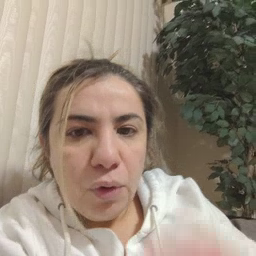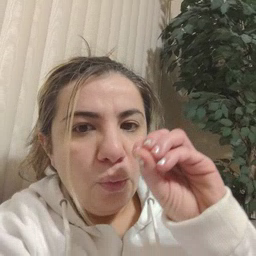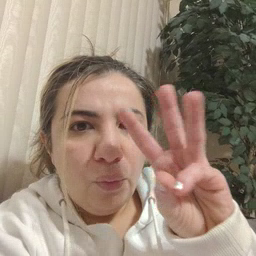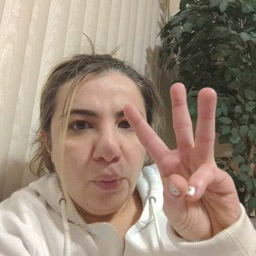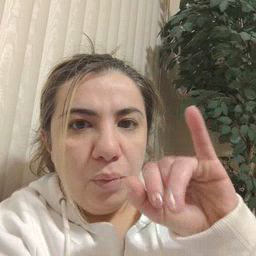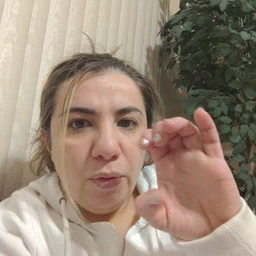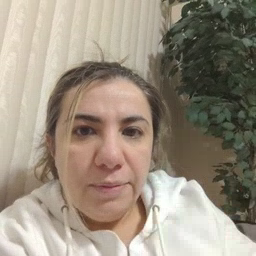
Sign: owie